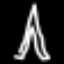
Label: The Eiffel Tower